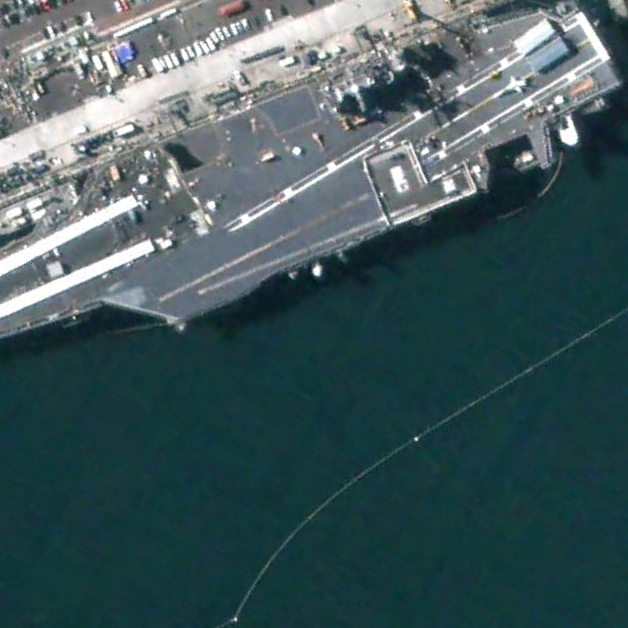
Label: aircraft_carrier